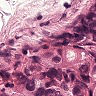
Metastatic tissue present: yes